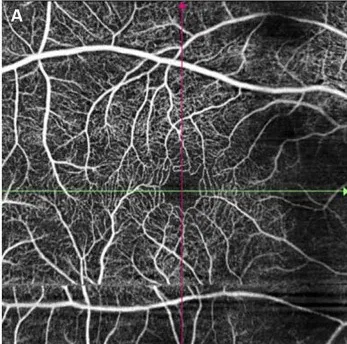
Swept-Source Optical Coherence Tomography Angiography (SS-OCTA) examinations of the right eye at initial presentation. (A) SS-OCTA image of superficial capillary plexus (SCP) layer. (A-D) showed no obvious abnormality correlated with lymphoma.
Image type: ophthalmic_imaging (ophthalmic_angiography)